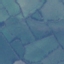
Land use / land cover: Pasture